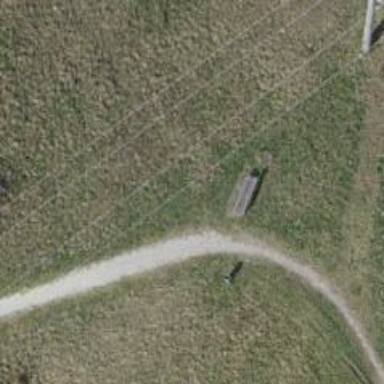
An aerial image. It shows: Bench.